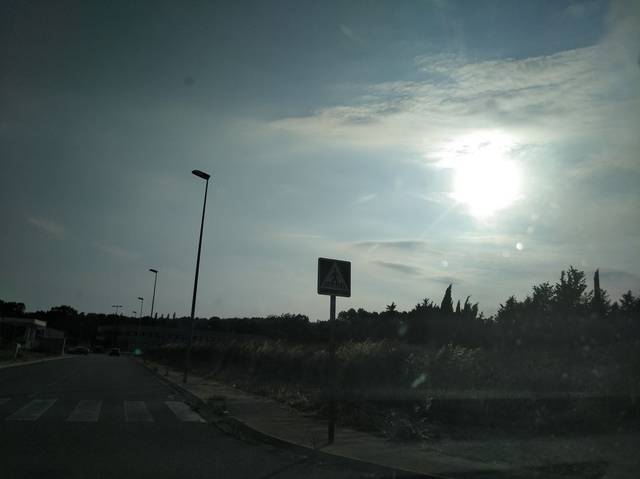
Region: Spain
Coordinates: 41.965, 2.773